Interaction volume radius: 10 \u00c5
Interaction volume height: 20 \u00c5
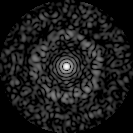
Disorder parameter: 0.855